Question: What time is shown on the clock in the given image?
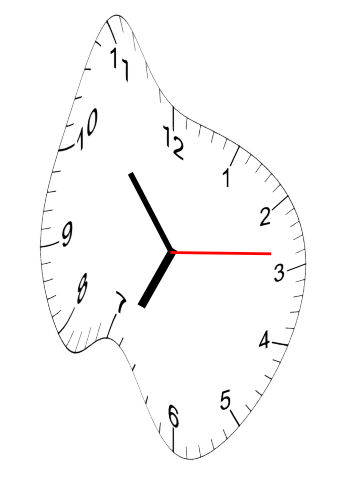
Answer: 06:53:14